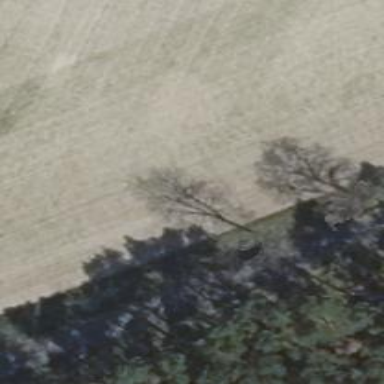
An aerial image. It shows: Row of deciduous broadleaved trees.